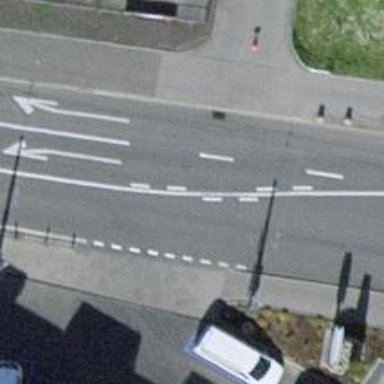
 where trolley wires are visible in the forward direction."